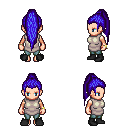
a pixel art fantasy rpg character, female body template, human, light skin, white tunic, teal pants, blue extra-long topknot hairstyle, bracelets, black shoes, four views (front, back, left, right), 2x2 character sprite sheet, small pixel art, hard edges, no anti-aliasing